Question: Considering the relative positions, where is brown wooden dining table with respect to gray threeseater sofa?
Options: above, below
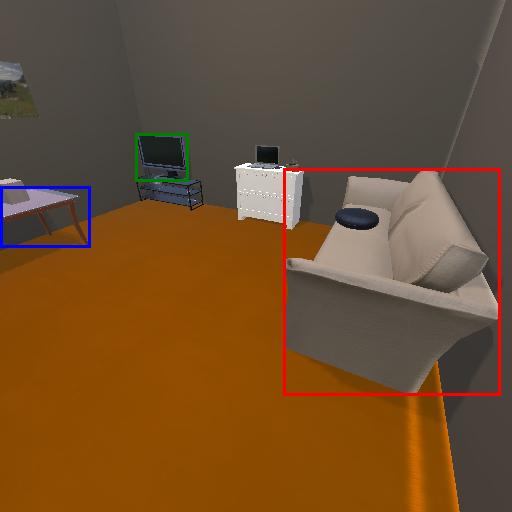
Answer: above